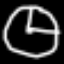
Label: clock